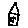
Label: house